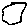
Label: hexagon